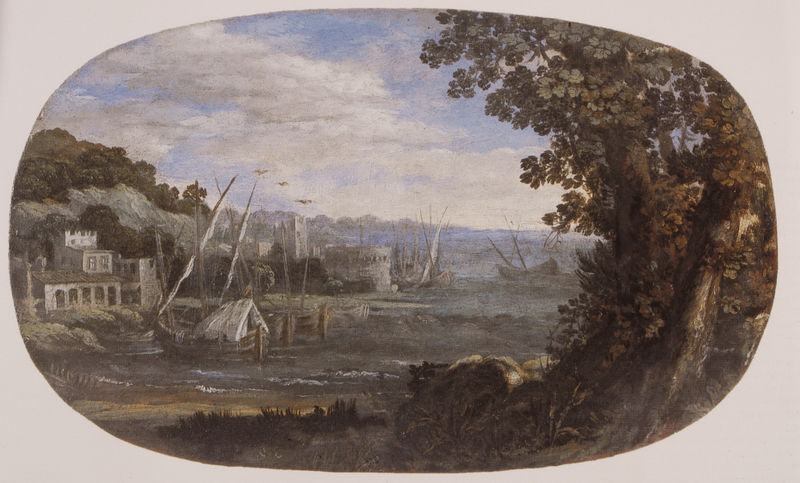
Titel: Marina, Seestück
Künstler: Pietro da Cortona
Standort: Roma
Institution: Pinacoteca Capitolina
Schlagwörter: baum, berg, blau, blätter, felsen, gemälde, himmel, laub, meer, vogel, wasser, weiß, wolken, bäume, grün, landschaft, see, stadt, ufer, ausschnitt, braun, bunt, fenster, grau, vordergrund, zeichnung, ausblick, dach, gras, haus, schloss, wolke, rahmen, bild, öl, baumstamm, horizont, häuser, hügel, natur, vögel, wind, busch, büsche, gebüsch, stoff, blatt, pflanzen, wald, boot, boote, oval, rund, turm, bewölkt, küste, schiff, schiffe, segel, segelboot, segelschiffe, strand, welle, wellen, fahnen, perspektive, mast, segelschiff, berge, dorf, farbe, hafen, kai, masten, brandung, möwen, sturm, wetter, wogen, segelboote, klippe, foto, burg, fischerboote, festung, stand, sonnig, gemäuer, grad, eiche, arkadien, ebenen, räumlich, landschat, hausboot, fernseher, landschafrtz, tv